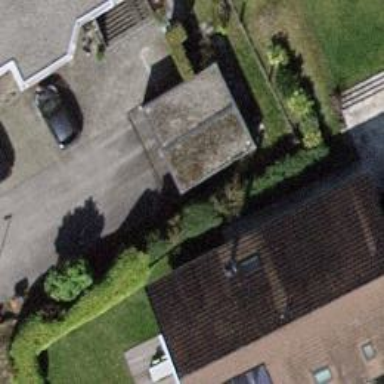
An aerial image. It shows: Group of garages.